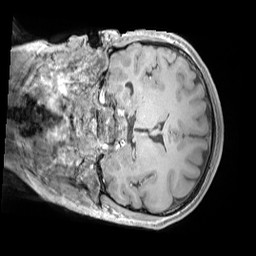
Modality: MP2RAGE
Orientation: coronal
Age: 12
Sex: male
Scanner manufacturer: siemens
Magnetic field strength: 3 T
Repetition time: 4 s
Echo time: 0.00303 s